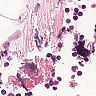
Metastatic tissue present: no